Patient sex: M
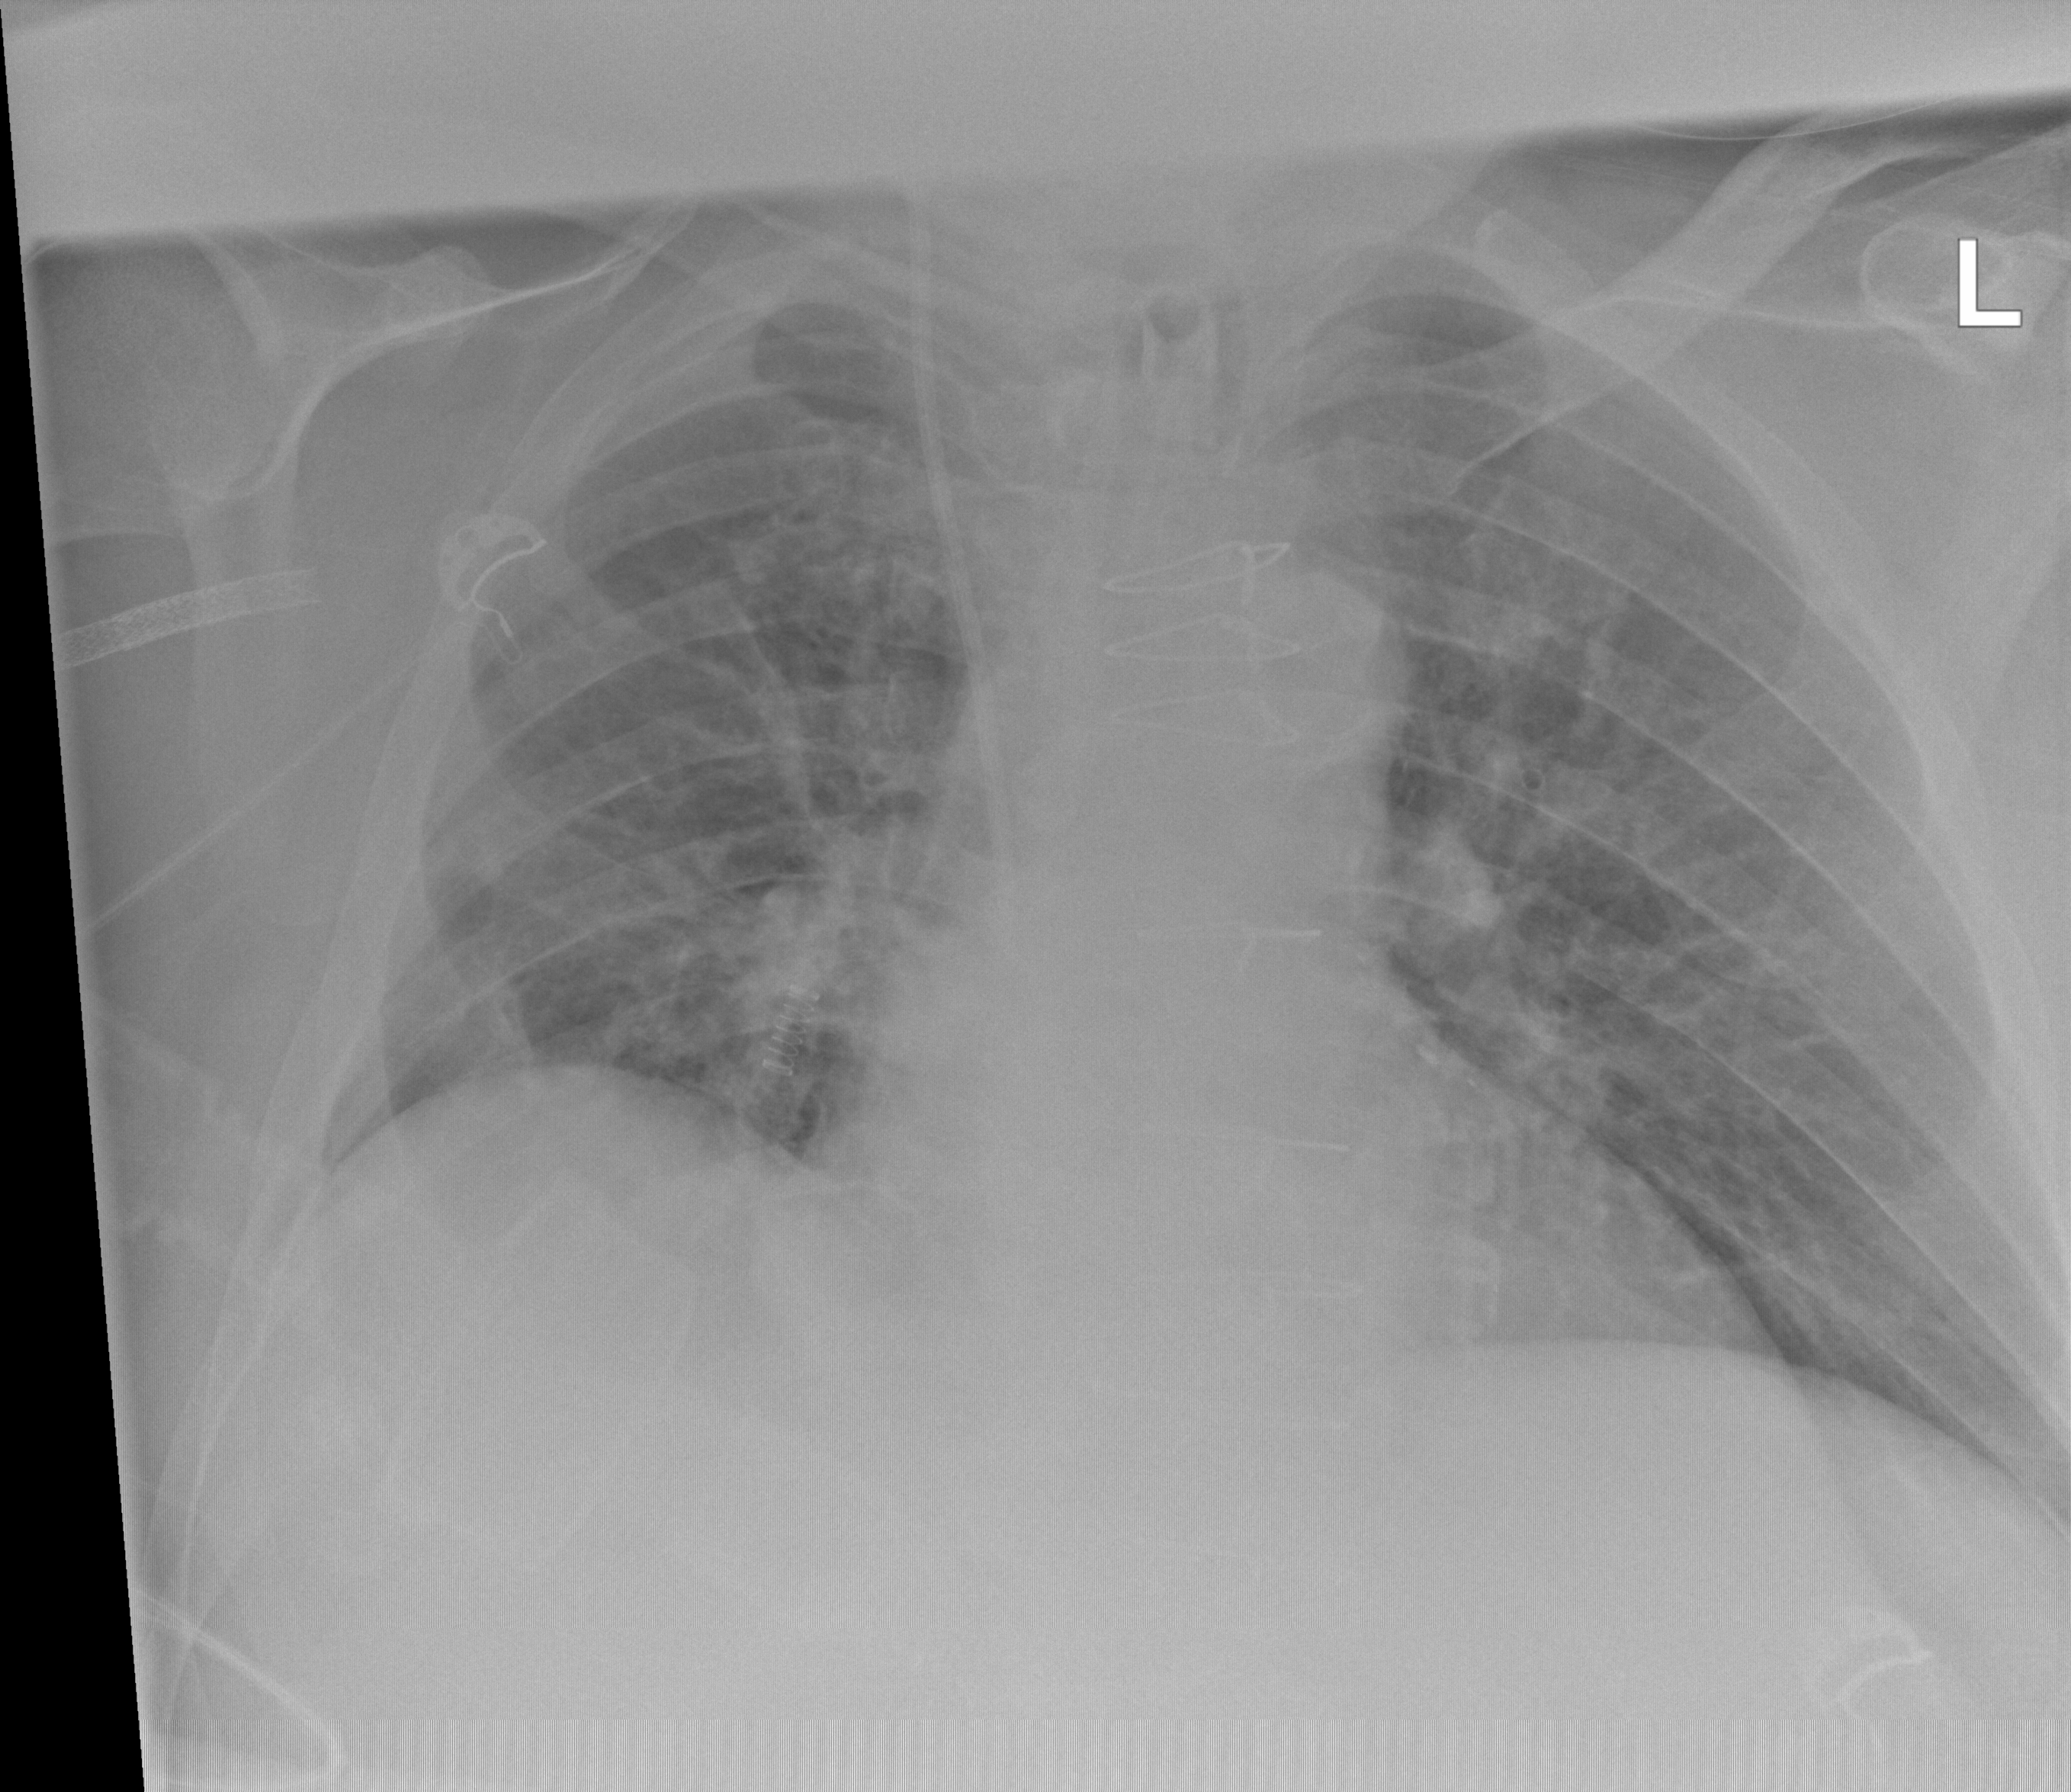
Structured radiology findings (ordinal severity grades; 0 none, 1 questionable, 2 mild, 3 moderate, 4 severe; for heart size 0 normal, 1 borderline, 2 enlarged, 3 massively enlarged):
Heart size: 2
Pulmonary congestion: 2
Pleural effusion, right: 0
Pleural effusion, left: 0
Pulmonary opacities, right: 2
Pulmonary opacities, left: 0
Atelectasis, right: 2
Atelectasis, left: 0